This continuous-wavelet-transform scalogram was computed from a bearing vibration snapshot. Classify the bearing condition as one of: normal, inner_race, outer_race, ball.
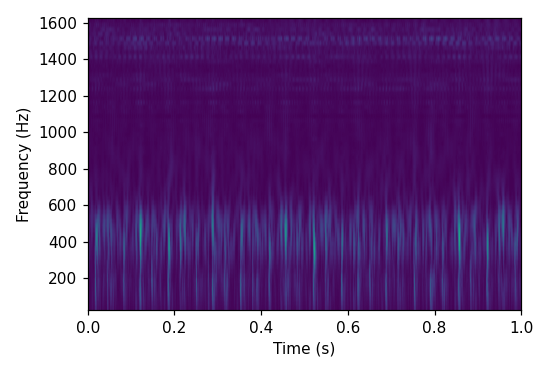
Answer: outer_race